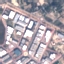
Land use / land cover: Industrial